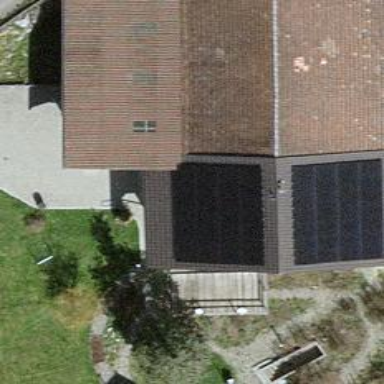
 consisting of solar photovoltaic panels."